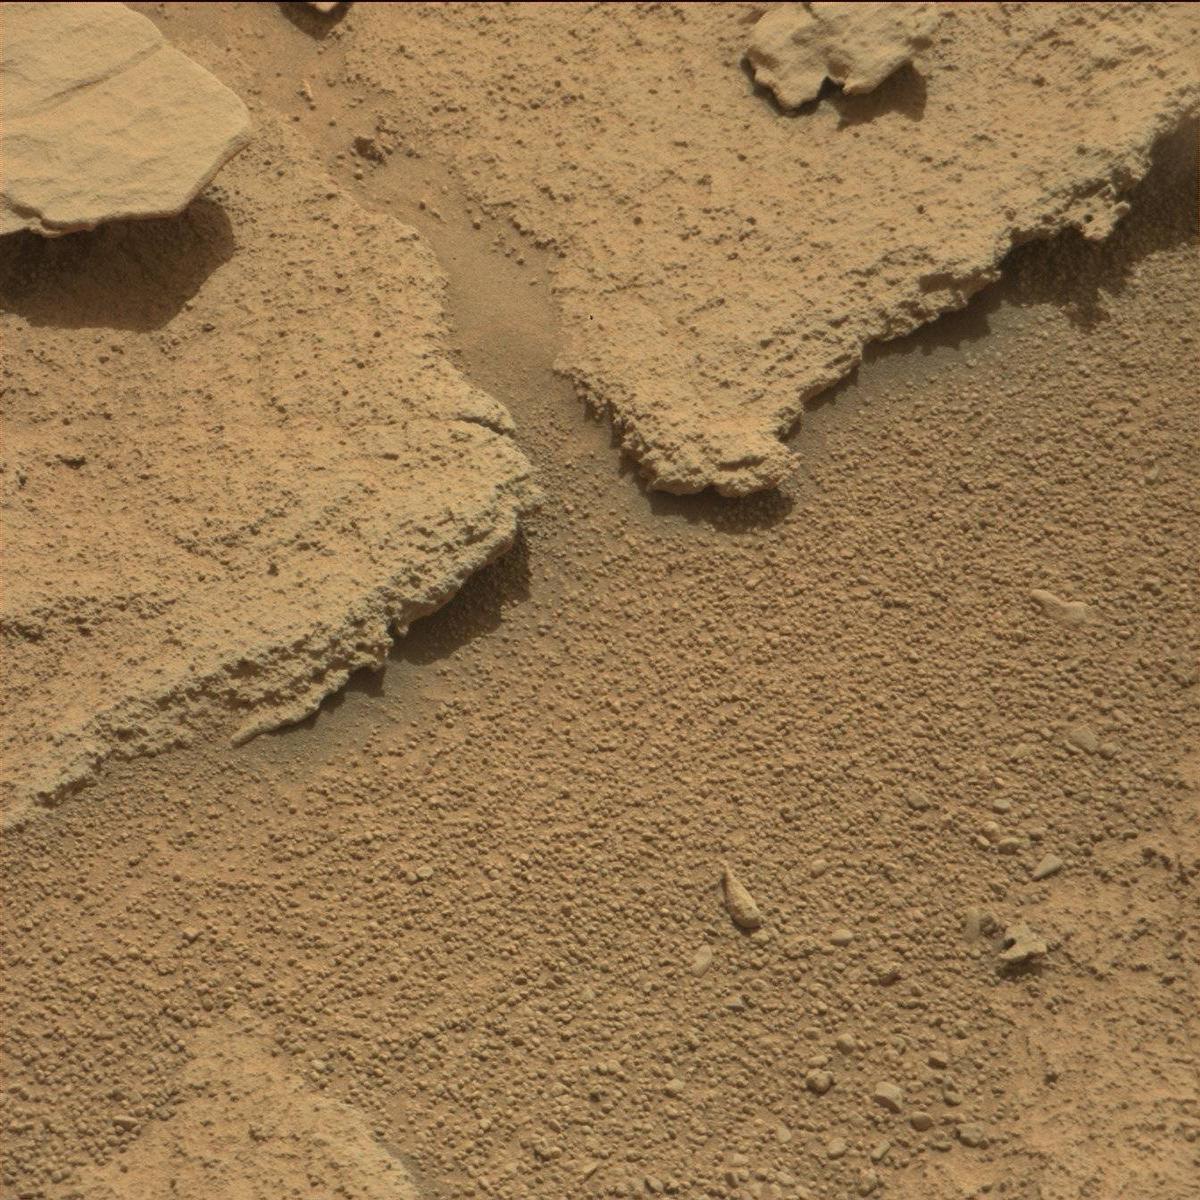
Terrain classes present: Bedrock, Rock, Sand / Soil